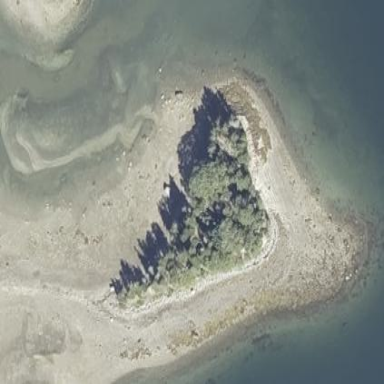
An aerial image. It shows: Island with natural coastline.